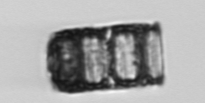
Label: Paralia_sulcata